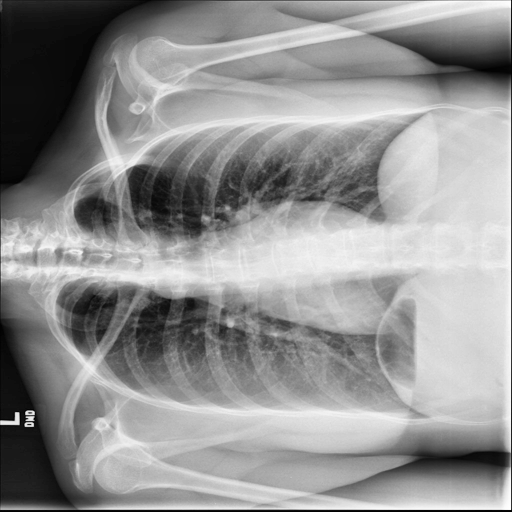
Finding: NORMAL